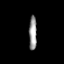
Tissue: prostate
Cell type: T cells
Senescence score: 0.7147
Nuclear area (px): 262
Mean DAPI intensity: 150.599